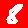
Digit: 8